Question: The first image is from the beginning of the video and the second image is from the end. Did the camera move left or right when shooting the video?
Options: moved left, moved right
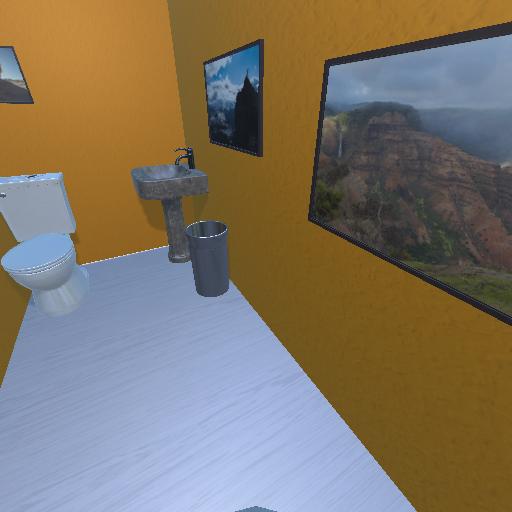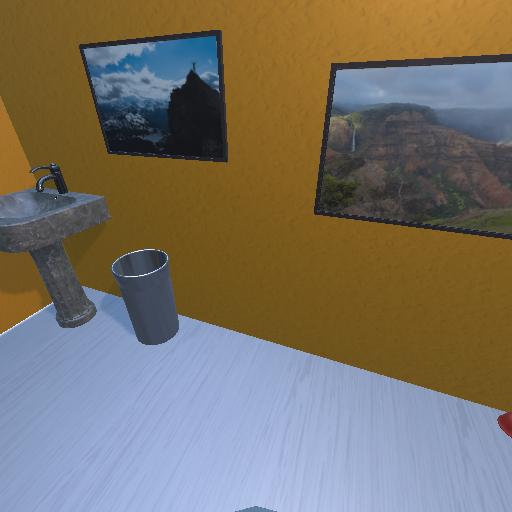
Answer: moved left